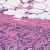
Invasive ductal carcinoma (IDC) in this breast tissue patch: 1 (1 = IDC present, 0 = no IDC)